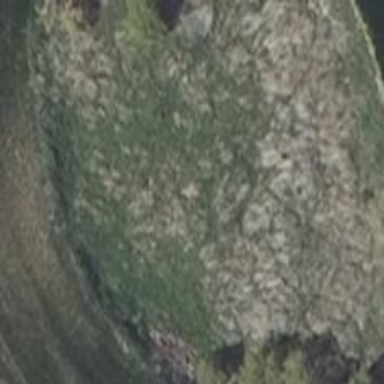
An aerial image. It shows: Pond with natural water.